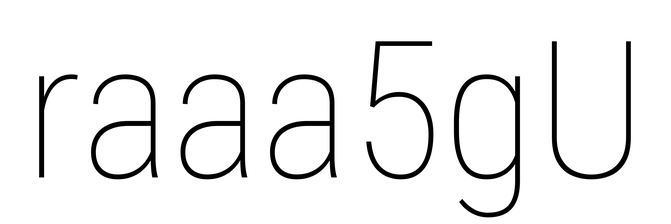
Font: Roboto_Condensed_Thin